Question: Example of table model data

I have a gui with a tabWidget and inside each I have a tableview. Each tab describes a folder (see column type) with subdirs from which I pull the data. I want to have one main model that drives all views by attaching a QSortFilterProxy Model inbetween each tableview that filters the main model for the "type" of each individual TableView (passed into the subclass RenderTypeProxyModel). Bonus: Ideally, they should be sorted as well, so that the most recent view (see date column) comes out on top.
Here is my current version but the table remains blank for a reason I can't figure out:
'''
import sys
import os
from datetime import datetime
from pprint import pprint
from PySide2 import QtCore, QtGui, QtWidgets
#To be replaced by env variable
pathToProject = "/run/media/centos7/Data/Projects/Programming/Pipeline/SampleProject"
allowedExportTypes = ["img-prv", "img-final", "img-cg", "img-src", "camera"]
class ExportTableModel(QtCore.QAbstractTableModel):
def __init__(self, exportData, horizontalHeaders, parent=None):
QtCore.QAbstractTableModel.__init__(self, parent)
self.__exportData = exportData
self.__horizontalHeaders = horizontalHeaders
def rowCount(self, parent):
return len(self.__exportData)
def columnCount(self, parent):
return len(self.__horizontalHeaders)
def data(self, index, role): #Returns the data stored under the given role for the item referred to by the index.
if role == QtCore.Qt.DisplayRole:
row = index.row()
column = index.column()
value = self.__exportData[row][column]
return value
def headerData(self, section, orientation, role):
if role == QtCore.Qt.DisplayRole:
if orientation == QtCore.Qt.Horizontal:
if section < len(self.__horizontalHeaders):
return self.__horizontalHeaders[section]
else:
return "not implemented"
def tableSetup(tableView):
tableView.setAlternatingRowColors(True)
tableView.setSelectionBehavior(QtWidgets.QTableView.SelectRows)
tableView.setSortingEnabled(True)
class RenderTypeProxyModel (QtCore.QSortFilterProxyModel): #Custom Proxy Model
def __init__(self, type, parent=None):
super(RenderTypeProxyModel,self).__init__(parent)
self.__type = type
def filterAcceptsRow(self, row, parent): #returns true if the given row should be included in the model
model = self.sourceModel()
index = model.index(row, 3, parent)
if model.data(index,QtCore.Qt.DisplayRole) == type:
return True
else:
return False
if __name__ == '__main__':
app = QtWidgets.QApplication(sys.argv)
horizontalHeaders = ["status", "comment", "task", "type", "version", "user", "date", "filepath"] #horizontal header data
#exportData = #insert sample data list of lists here for testing
tableView = QtWidgets.QTableView()
tableView.show()
model = ExportTableModel(exportData,horizontalHeaders)
proxyModel = RenderTypeProxyModel("img-prv")
proxyModel.setSourceModel(model)
tableView.setModel(proxyModel)
tableSetup(tableView)
sys.exit(app.exec_())
'''
Here is sample data to use for debugging: <URL>
Just feed it into the exportData variable inside the '__main__' method.
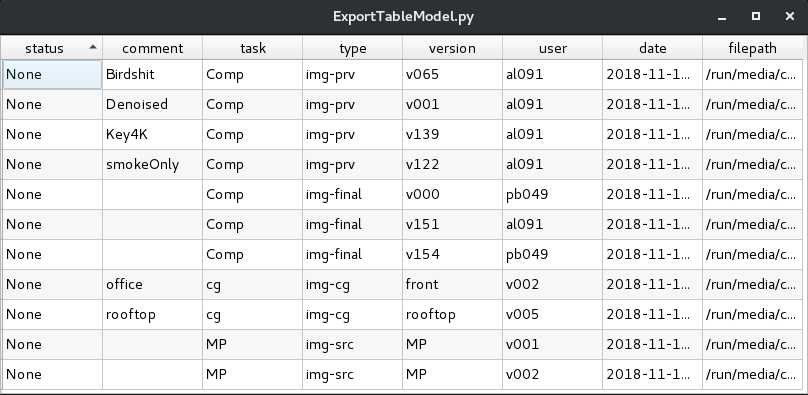
Answer: The error is caused because type is a reserved word in python:
'''
if model.data(index,QtCore.Qt.DisplayRole) == type:
'''
you must use 'self.__type'.
On the other hand if you want to sort the data by date it is not necessary to enable <URL>.
'''
from PySide2 import QtCore, QtGui, QtWidgets
#To be replaced by env variable
allowedExportTypes = ["img-prv", "img-final", "img-cg", "img-src", "camera"]
class ExportTableModel(QtCore.QAbstractTableModel):
def __init__(self, exportData, horizontalHeaders, parent=None):
super(ExportTableModel, self).__init__(parent)
self.__exportData = exportData
self.__horizontalHeaders = horizontalHeaders
def rowCount(self, parent=QtCore.QModelIndex()):
return len(self.__exportData)
def columnCount(self, parent=QtCore.QModelIndex()):
return len(self.__horizontalHeaders)
def data(self, index, role=QtCore.Qt.DisplayRole):
if role == QtCore.Qt.DisplayRole:
row = index.row()
column = index.column()
value = self.__exportData[row][column]
return value
def headerData(self, section, orientation, role=QtCore.Qt.DisplayRole):
if role == QtCore.Qt.DisplayRole and orientation == QtCore.Qt.Horizontal:
if section < self.columnCount():
return self.__horizontalHeaders[section]
return "not implemented"
def tableSetup(tableView):
tableView.setAlternatingRowColors(True)
tableView.setSelectionBehavior(QtWidgets.QTableView.SelectRows)
class RenderTypeProxyModel (QtCore.QSortFilterProxyModel): #Custom Proxy Model
def __init__(self, _type, parent=None):
super(RenderTypeProxyModel,self).__init__(parent)
self.__type = _type
def filterAcceptsRow(self, row, parent):
_type = self.sourceModel().index(row, 3, parent).data()
return _type == self.__type
def lessThan(self, left, right):
fmt = "yyyy-MM-dd hh:mm:ss"
left_data = self.sourceModel().data(left)
right_data = self.sourceModel().data(right)
return QtCore.QDateTime.fromString(left_data, fmt) < QtCore.QDateTime.fromString(right_data, fmt)
if __name__ == '__main__':
import sys
app = QtWidgets.QApplication(sys.argv)
horizontalHeaders = ["status", "comment", "task", "type", "version", "user", "date", "filepath"] #horizontal header data
exportData = # ...
model = ExportTableModel(exportData, horizontalHeaders)
tab_widget = QtWidgets.QTabWidget()
for _type in allowedExportTypes:
tableView = QtWidgets.QTableView()
c = horizontalHeaders.index("date")
tableSetup(tableView)
proxy = RenderTypeProxyModel(_type, tableView)
proxy.setSourceModel(model)
proxy.sort(c, QtCore.Qt.AscendingOrder)
tableView.setModel(proxy)
tab_widget.addTab(tableView ,_type)
tab_widget.show()
sys.exit(app.exec_())
'''
In the next part I have made improvements to your original code avoiding overwriting unnecessary methods and adding a delegate:
'''
from PySide2 import QtCore, QtGui, QtWidgets
#To be replaced by env variable
allowedExportTypes = ["img-prv", "img-final", "img-cg", "img-src", "camera"]
class DateDelegate(QtWidgets.QStyledItemDelegate):
def initStyleOption(self, option, index):
super(DateDelegate, self).initStyleOption(option, index)
option.text = index.data().toString("yyyy-MM-dd hh:mm:ss")
class ExportTableModel(QtCore.QAbstractTableModel):
def __init__(self, exportData, horizontalHeaders, parent=None):
super(ExportTableModel, self).__init__(parent)
self.__exportData = exportData
self.__horizontalHeaders = horizontalHeaders
def rowCount(self, parent=QtCore.QModelIndex()):
return len(self.__exportData)
def columnCount(self, parent=QtCore.QModelIndex()):
return len(self.__horizontalHeaders)
def data(self, index, role=QtCore.Qt.DisplayRole):
if role == QtCore.Qt.DisplayRole:
row = index.row()
column = index.column()
value = self.__exportData[row][column]
header = self.headerData(column, QtCore.Qt.Horizontal)
if header == "date":
value = QtCore.QDateTime.fromString(value, "yyyy-MM-dd hh:mm:ss")
return value
def headerData(self, section, orientation, role=QtCore.Qt.DisplayRole):
if role == QtCore.Qt.DisplayRole and orientation == QtCore.Qt.Horizontal:
if section < self.columnCount():
return self.__horizontalHeaders[section]
return "not implemented"
def create_tableview():
tableView = QtWidgets.QTableView()
tableView.setAlternatingRowColors(True)
tableView.setSelectionBehavior(QtWidgets.QTableView.SelectRows)
return tableView
class RenderTypeProxyModel (QtCore.QSortFilterProxyModel):
def __init__(self, c_type, _type, c_date, model, parent=None):
super(RenderTypeProxyModel,self).__init__(parent)
self.setSourceModel(model)
self.setFilterKeyColumn(c_type)
self.setFilterFixedString(_type)
self.sort(c_date, QtCore.Qt.AscendingOrder)
if __name__ == '__main__':
import sys
app = QtWidgets.QApplication(sys.argv)
horizontalHeaders = ["status", "comment", "task", "type", "version", "user", "date", "filepath"] #horizontal header data
exportData = # ...
c_date = horizontalHeaders.index("date")
c_type = horizontalHeaders.index("type")
tab_widget = QtWidgets.QTabWidget()
for _type in allowedExportTypes:
tableView = create_tableview()
tab_widget.addTab(tableView ,_type)
proxy = RenderTypeProxyModel(c_type, _type, c_date, model, tableView)
tableView.setModel(proxy)
delegate = DateDelegate(tableView)
tableView.setItemDelegateForColumn(c_date, delegate)
tab_widget.show()
sys.exit(app.exec_())
'''